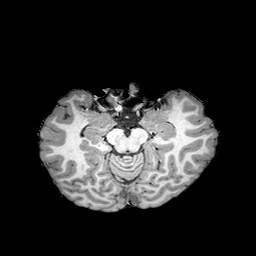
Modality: T1w
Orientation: coronal
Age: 19
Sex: male
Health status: healthy